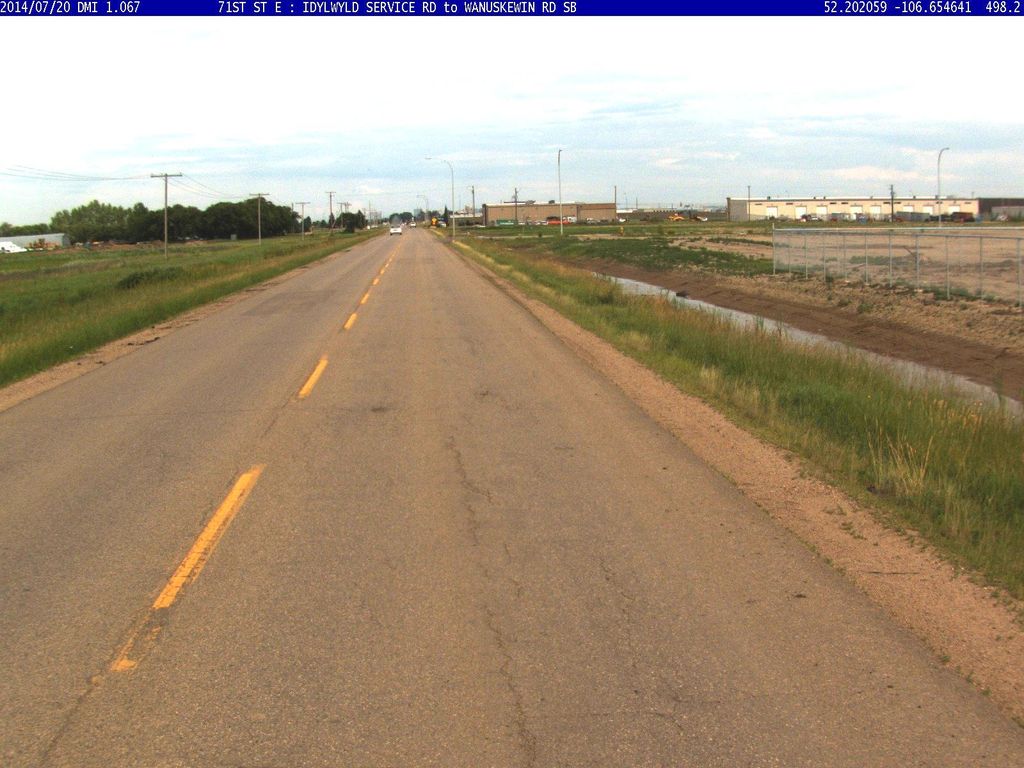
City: saskatoon